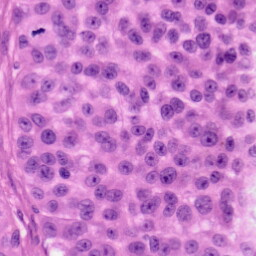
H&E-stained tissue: Skin